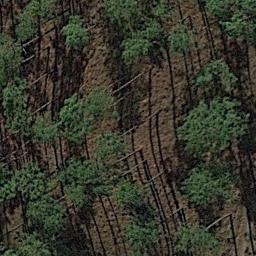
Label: forest